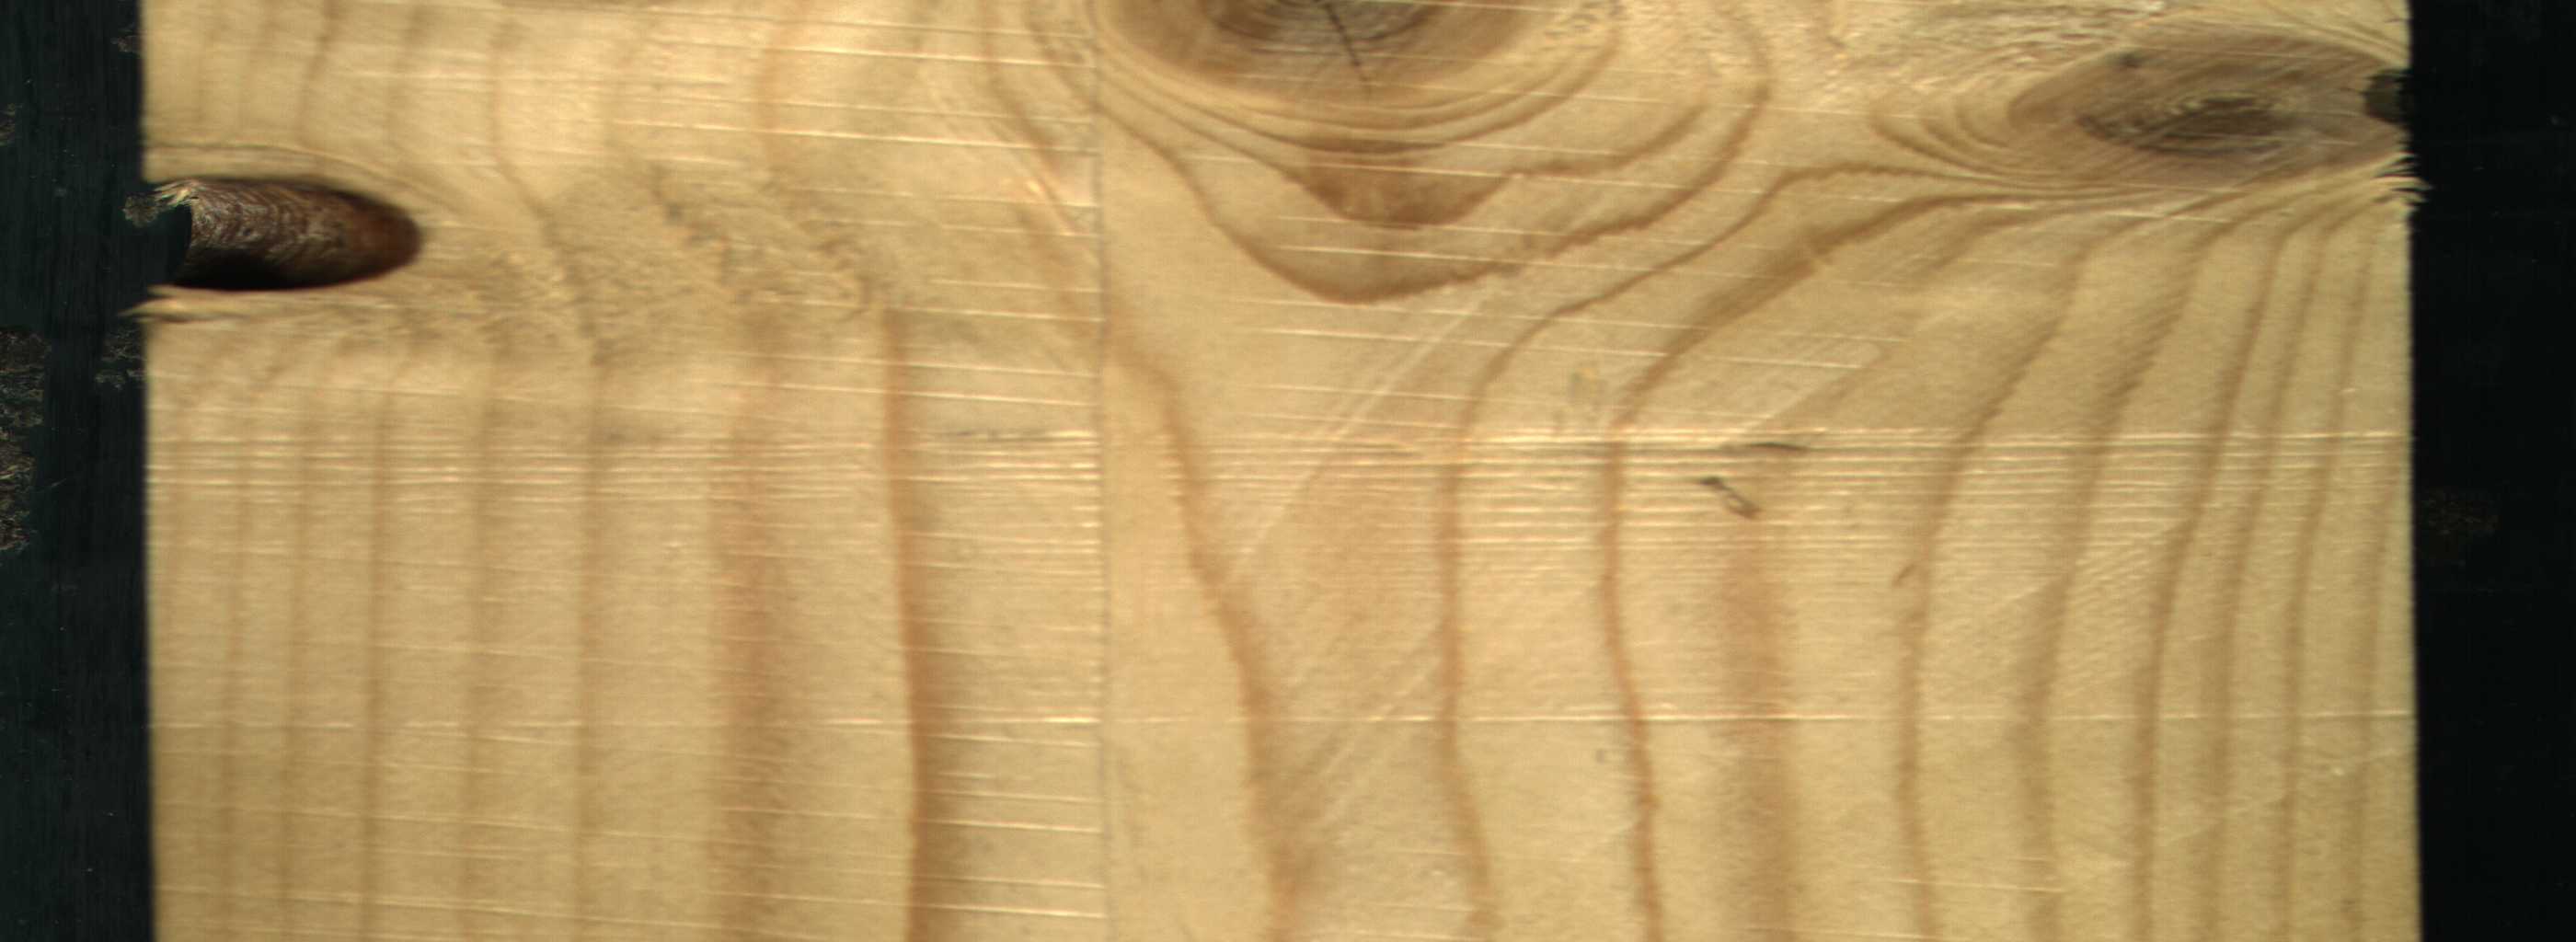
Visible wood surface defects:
knot_with_crack
Knot_missing
Live_Knot